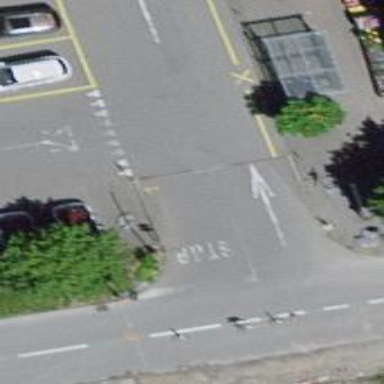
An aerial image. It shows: Asphalt parking aisle designated as service road.